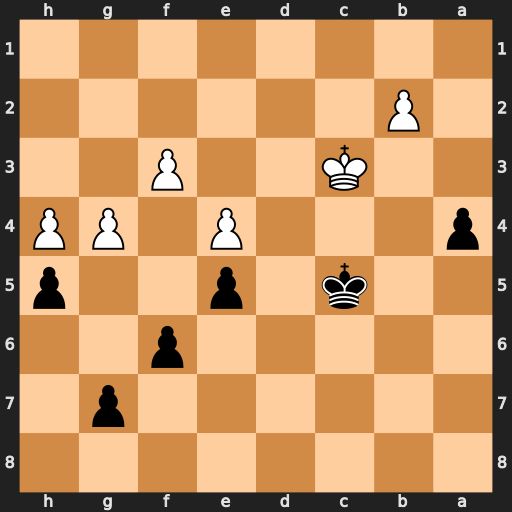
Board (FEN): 8/6p1/5p2/2k1p2p/p3P1PP/2K2P2/1P6/8
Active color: b
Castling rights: -
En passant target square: -
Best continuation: hxg4 fxg4 Kb5 g5 fxg5